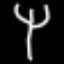
Label: fork